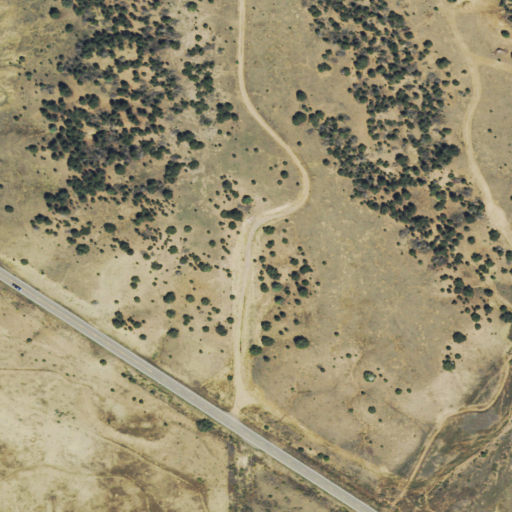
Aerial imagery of plain(s) in Colorado named Twelvemile Park containing shrub, grassland, evergreen forest, open development, low intensity development, and medium intensity development